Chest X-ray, PA view. Patient: 59 years old, sex M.
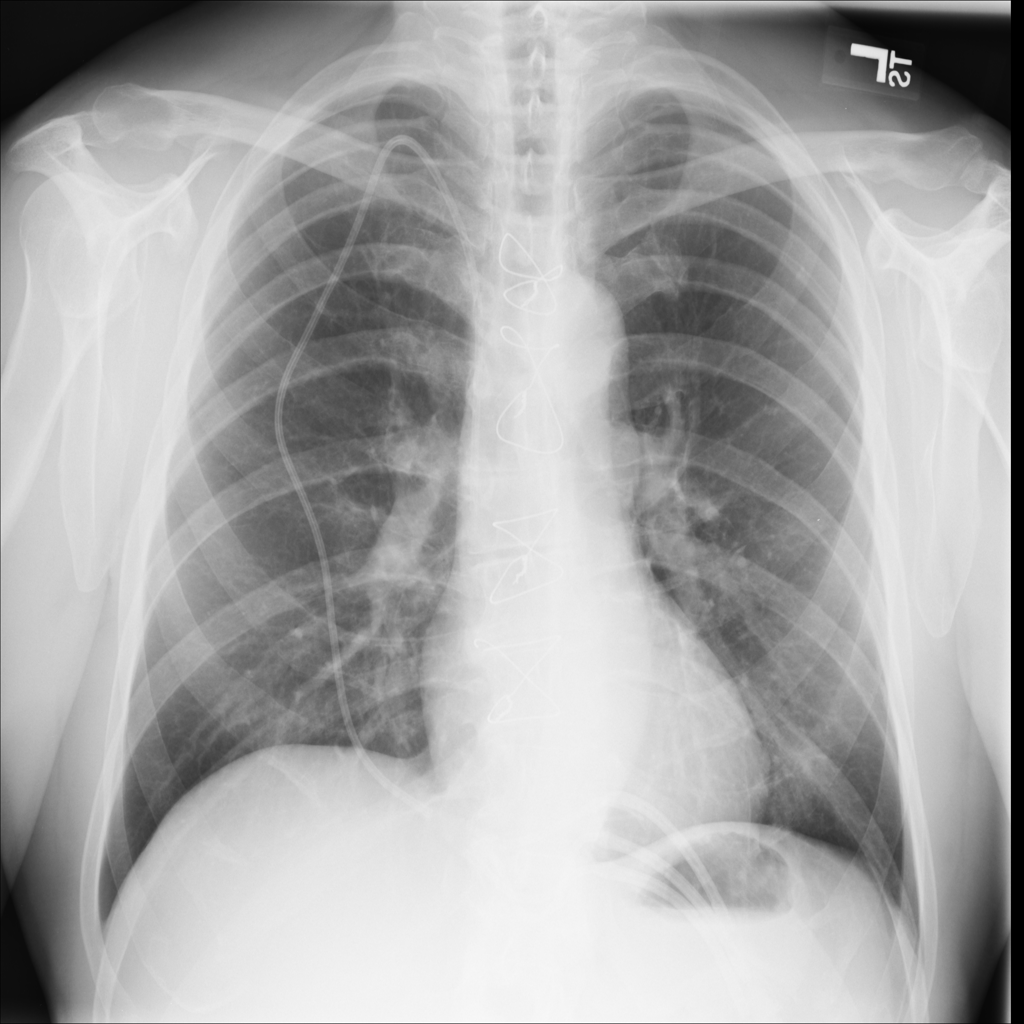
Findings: No Finding